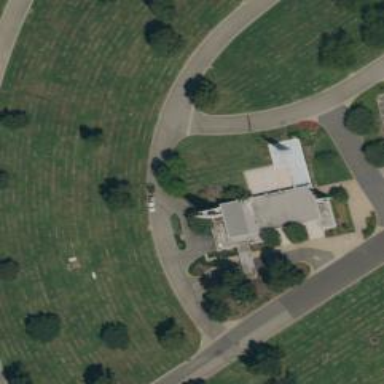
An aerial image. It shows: Sector in the cemetery.